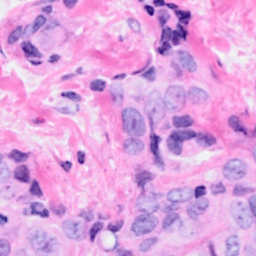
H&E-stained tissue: Breast